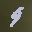
Label: 9